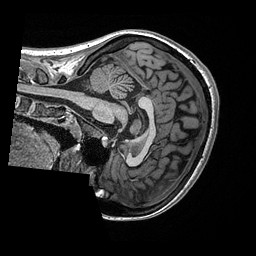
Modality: T1w
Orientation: sagittal
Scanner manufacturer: ge
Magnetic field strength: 3 T
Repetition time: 2.349 s
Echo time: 0.002968 s